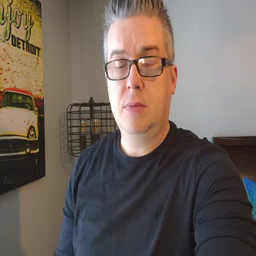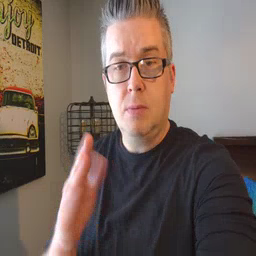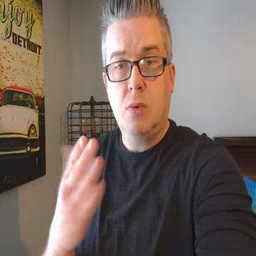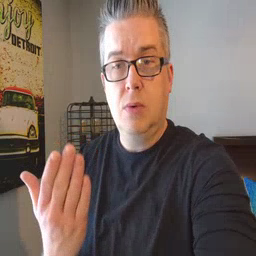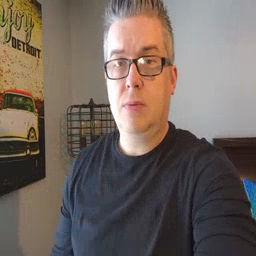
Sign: book